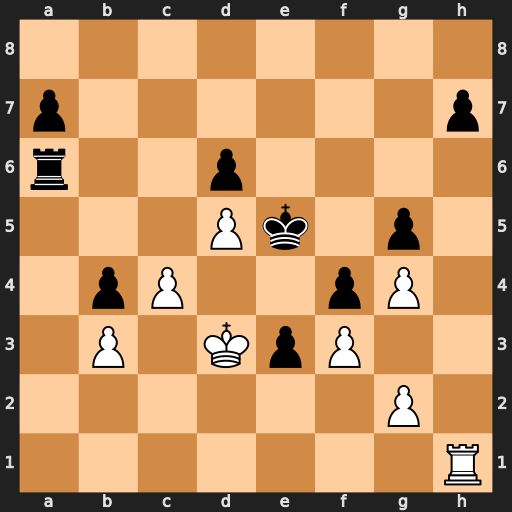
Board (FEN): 8/p6p/r2p4/3Pk1p1/1pP2pP1/1P1KpP2/6P1/7R
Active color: w
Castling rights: -
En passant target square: -
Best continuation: Rh6 e2 Re6#